Question: Starting to pull my hair off!
I am creating an object using Breeze (the metadata is coming from a web api server).
The server side looks like this:
'''
public class Product
{
public int ProductId { get; set; }
public String Name { get; set; }
public String Description { get; set; }
}
'''
On the client side, I create an entity using Breeze:
'''
var product = ko.observable();
product(manager.createEntity('Product', {name:'', description:''}));
'''
On the UI, I have the following:
'''
<div class="modal-body">
<input type="text"" class="form-control" data-bind="value: name" >
<textarea class="form-control" data-bind="value: description"></textarea>
</div>
'''
The problem is: knockout binds to the name no problem but not to the description! Here is what I get in the console:
> Unable to process binding "value: function (){return description }"
Message: description is not defined;
What I don't get is: the 'product' is properly created and contains all needed properties as shown in Chrome debug view:

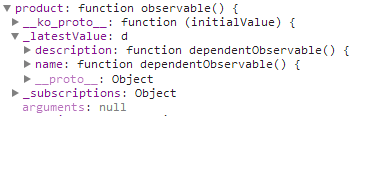
Answer: Make sure to bind to the proper context. As @nemesv pointed out in the comments using a console.log() function directly inside of your textarea should be sufficient to find what properties are available.
Given that you are using Durandal 2.0 you can also see what is available in the bound context using the console. Durandal's system logger actually outputs the currently bound context directly into the console. It appears to show you which module was loaded and the context of that module.
'''
Binding views/patients/overview/index > Object { activate: function }
'''
Expanding the object will show you what is currently available as well as any child properties.